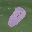
Label: 0